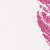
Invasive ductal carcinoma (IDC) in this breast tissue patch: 0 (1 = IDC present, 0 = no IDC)